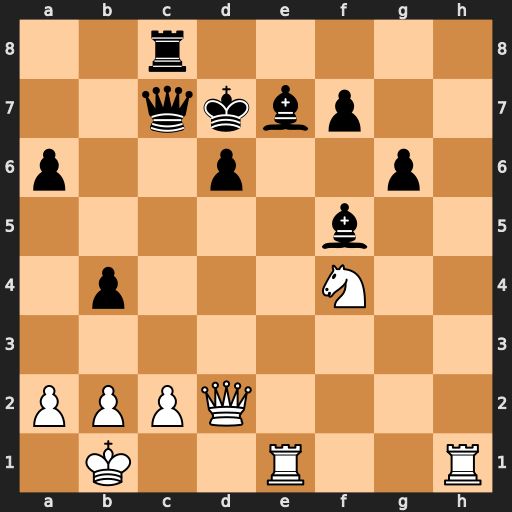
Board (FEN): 2r5/2qkbp2/p2p2p1/5b2/1p3N2/8/PPPQ4/1K2R2R
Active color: w
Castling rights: -
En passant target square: -
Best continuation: Rxe7+ Kxe7 Nd5+ Kd7 Nxc7